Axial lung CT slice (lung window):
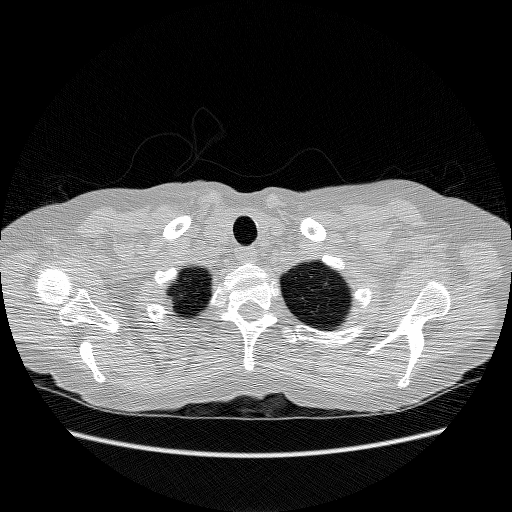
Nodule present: no